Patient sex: F
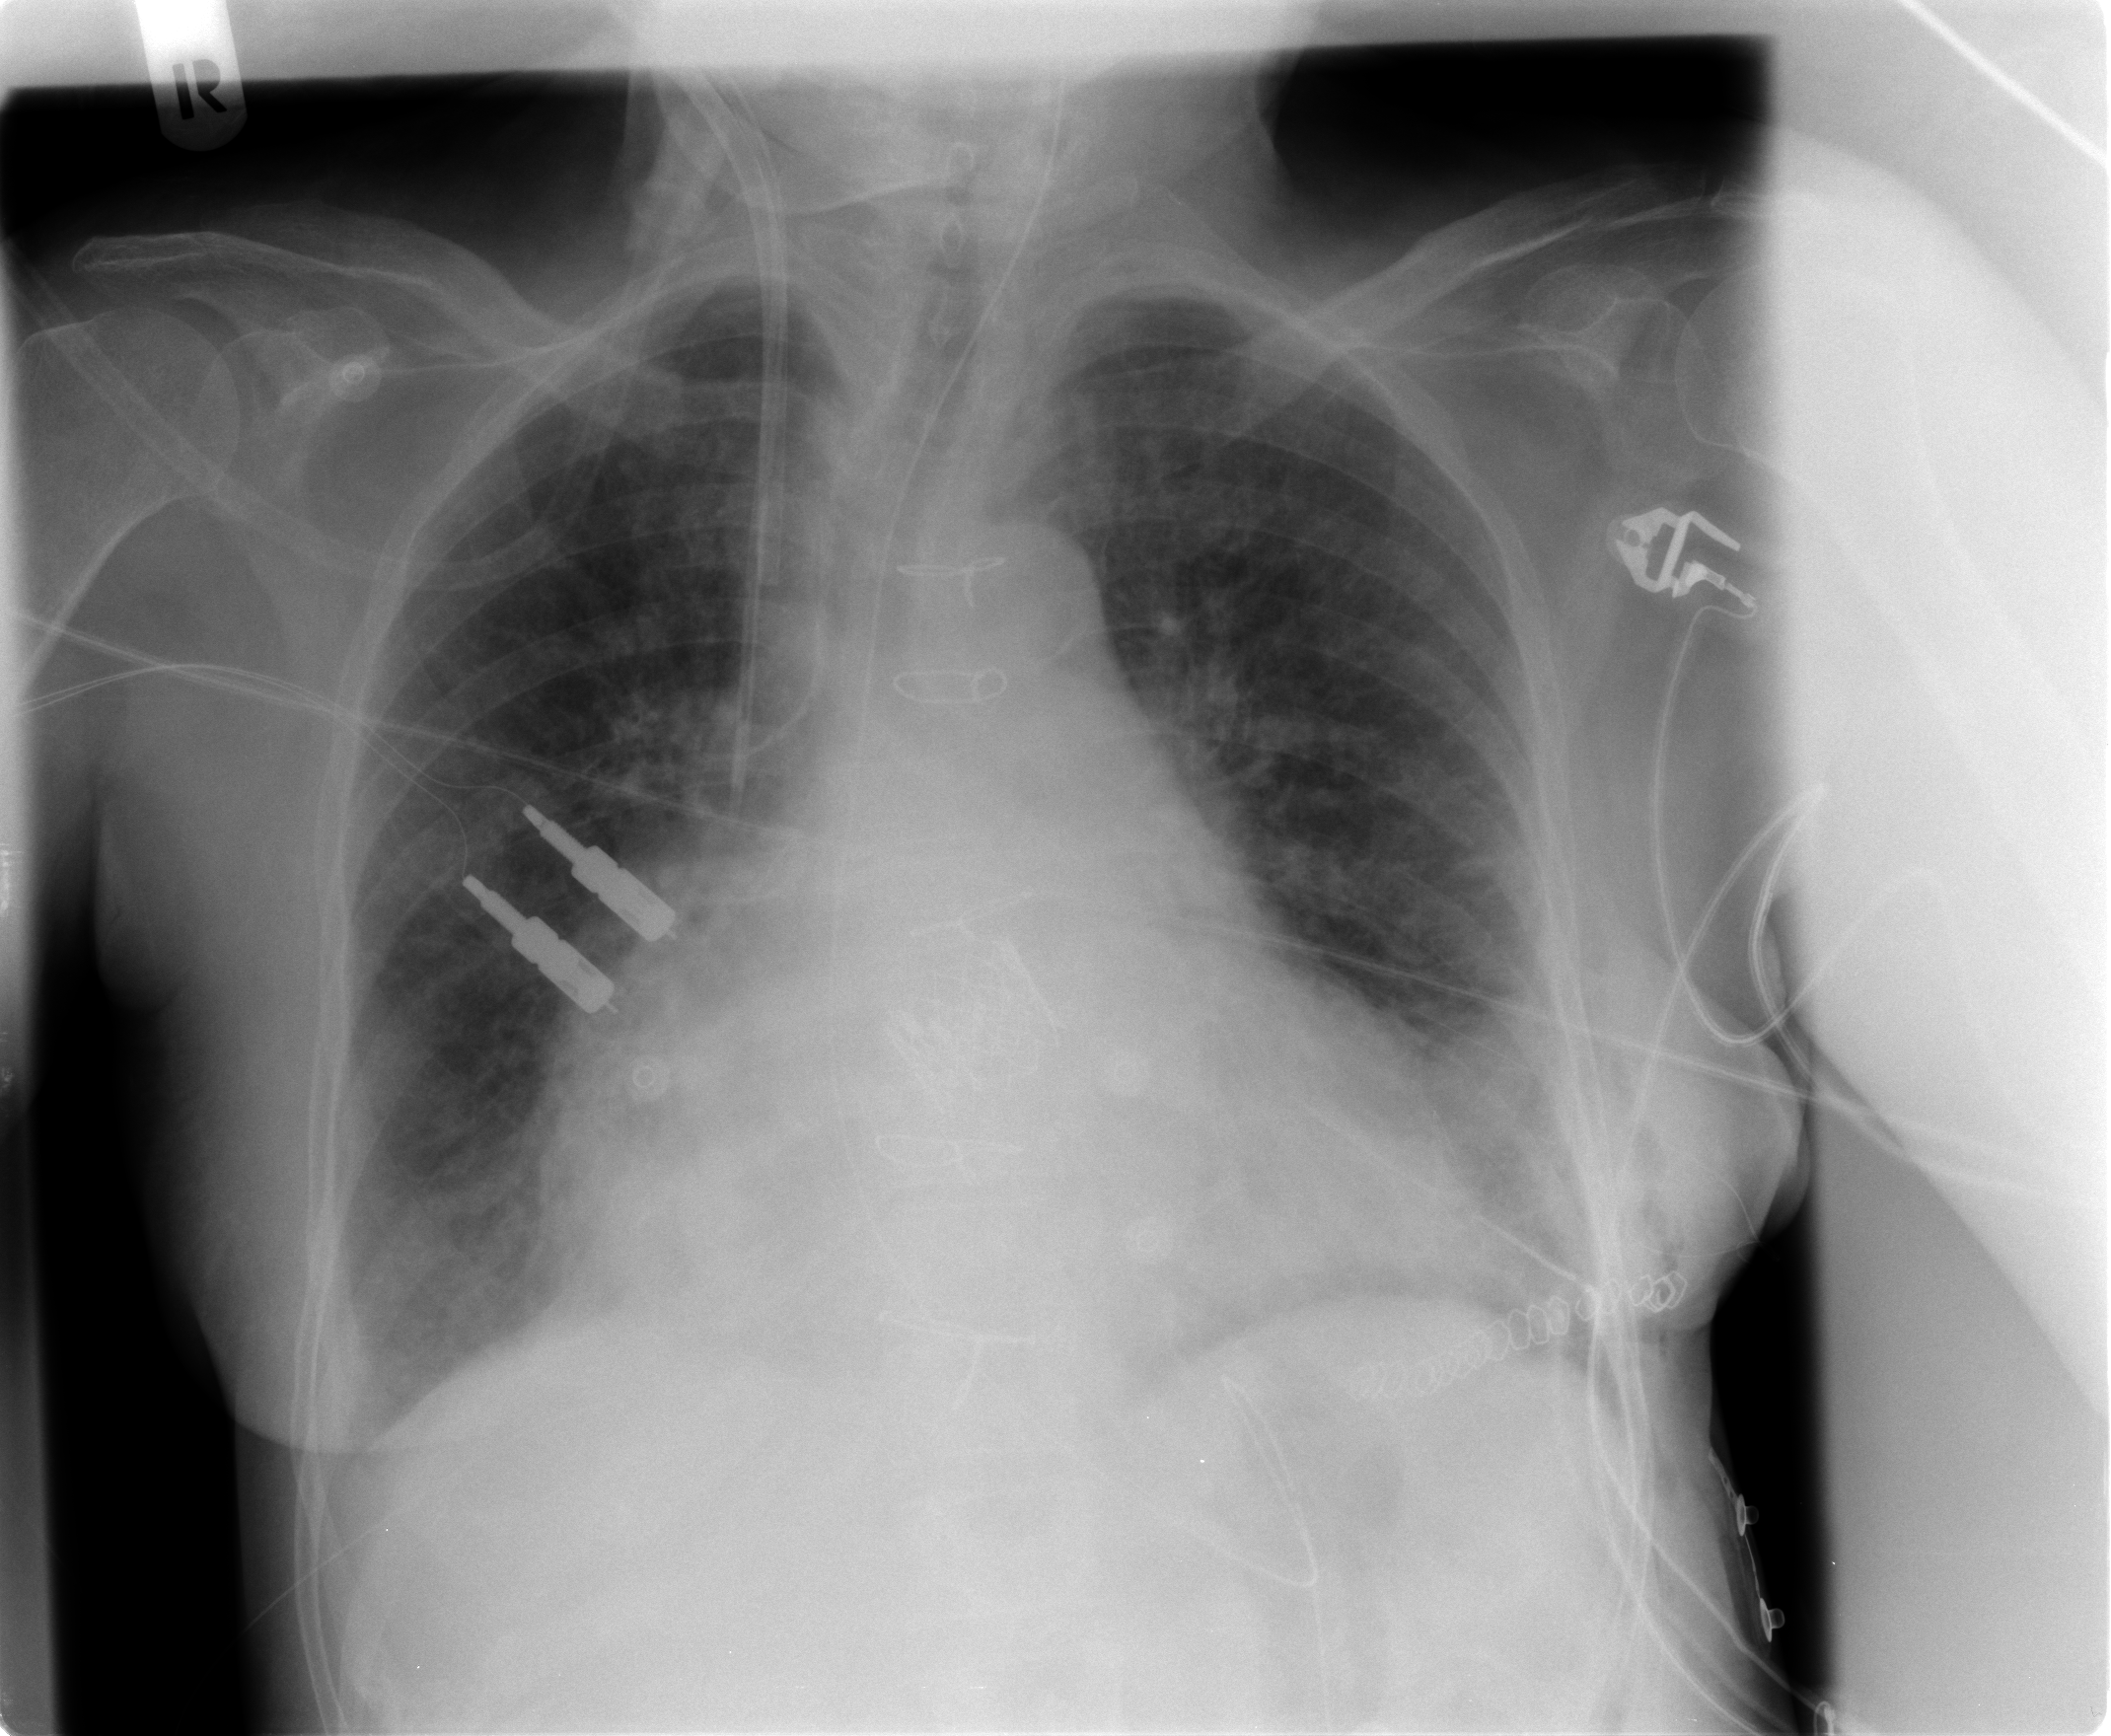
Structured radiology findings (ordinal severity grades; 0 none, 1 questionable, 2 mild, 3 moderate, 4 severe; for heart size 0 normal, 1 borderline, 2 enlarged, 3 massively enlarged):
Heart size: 2
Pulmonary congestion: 3
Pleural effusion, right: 0
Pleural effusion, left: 2
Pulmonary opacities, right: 0
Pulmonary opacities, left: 0
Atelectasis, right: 2
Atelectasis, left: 2